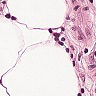
Metastatic tissue present: yes